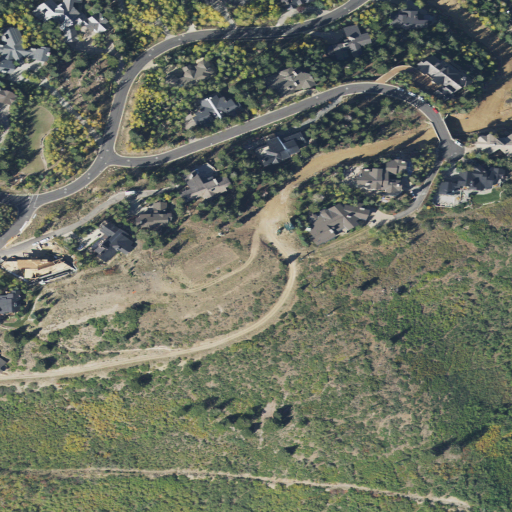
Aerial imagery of mountain in Utah named Bald Eagle Mountain containing deciduous forest, open development, low intensity development, medium intensity development, shrub, and evergreen forest